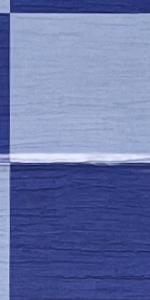
Label: Empty